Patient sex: F
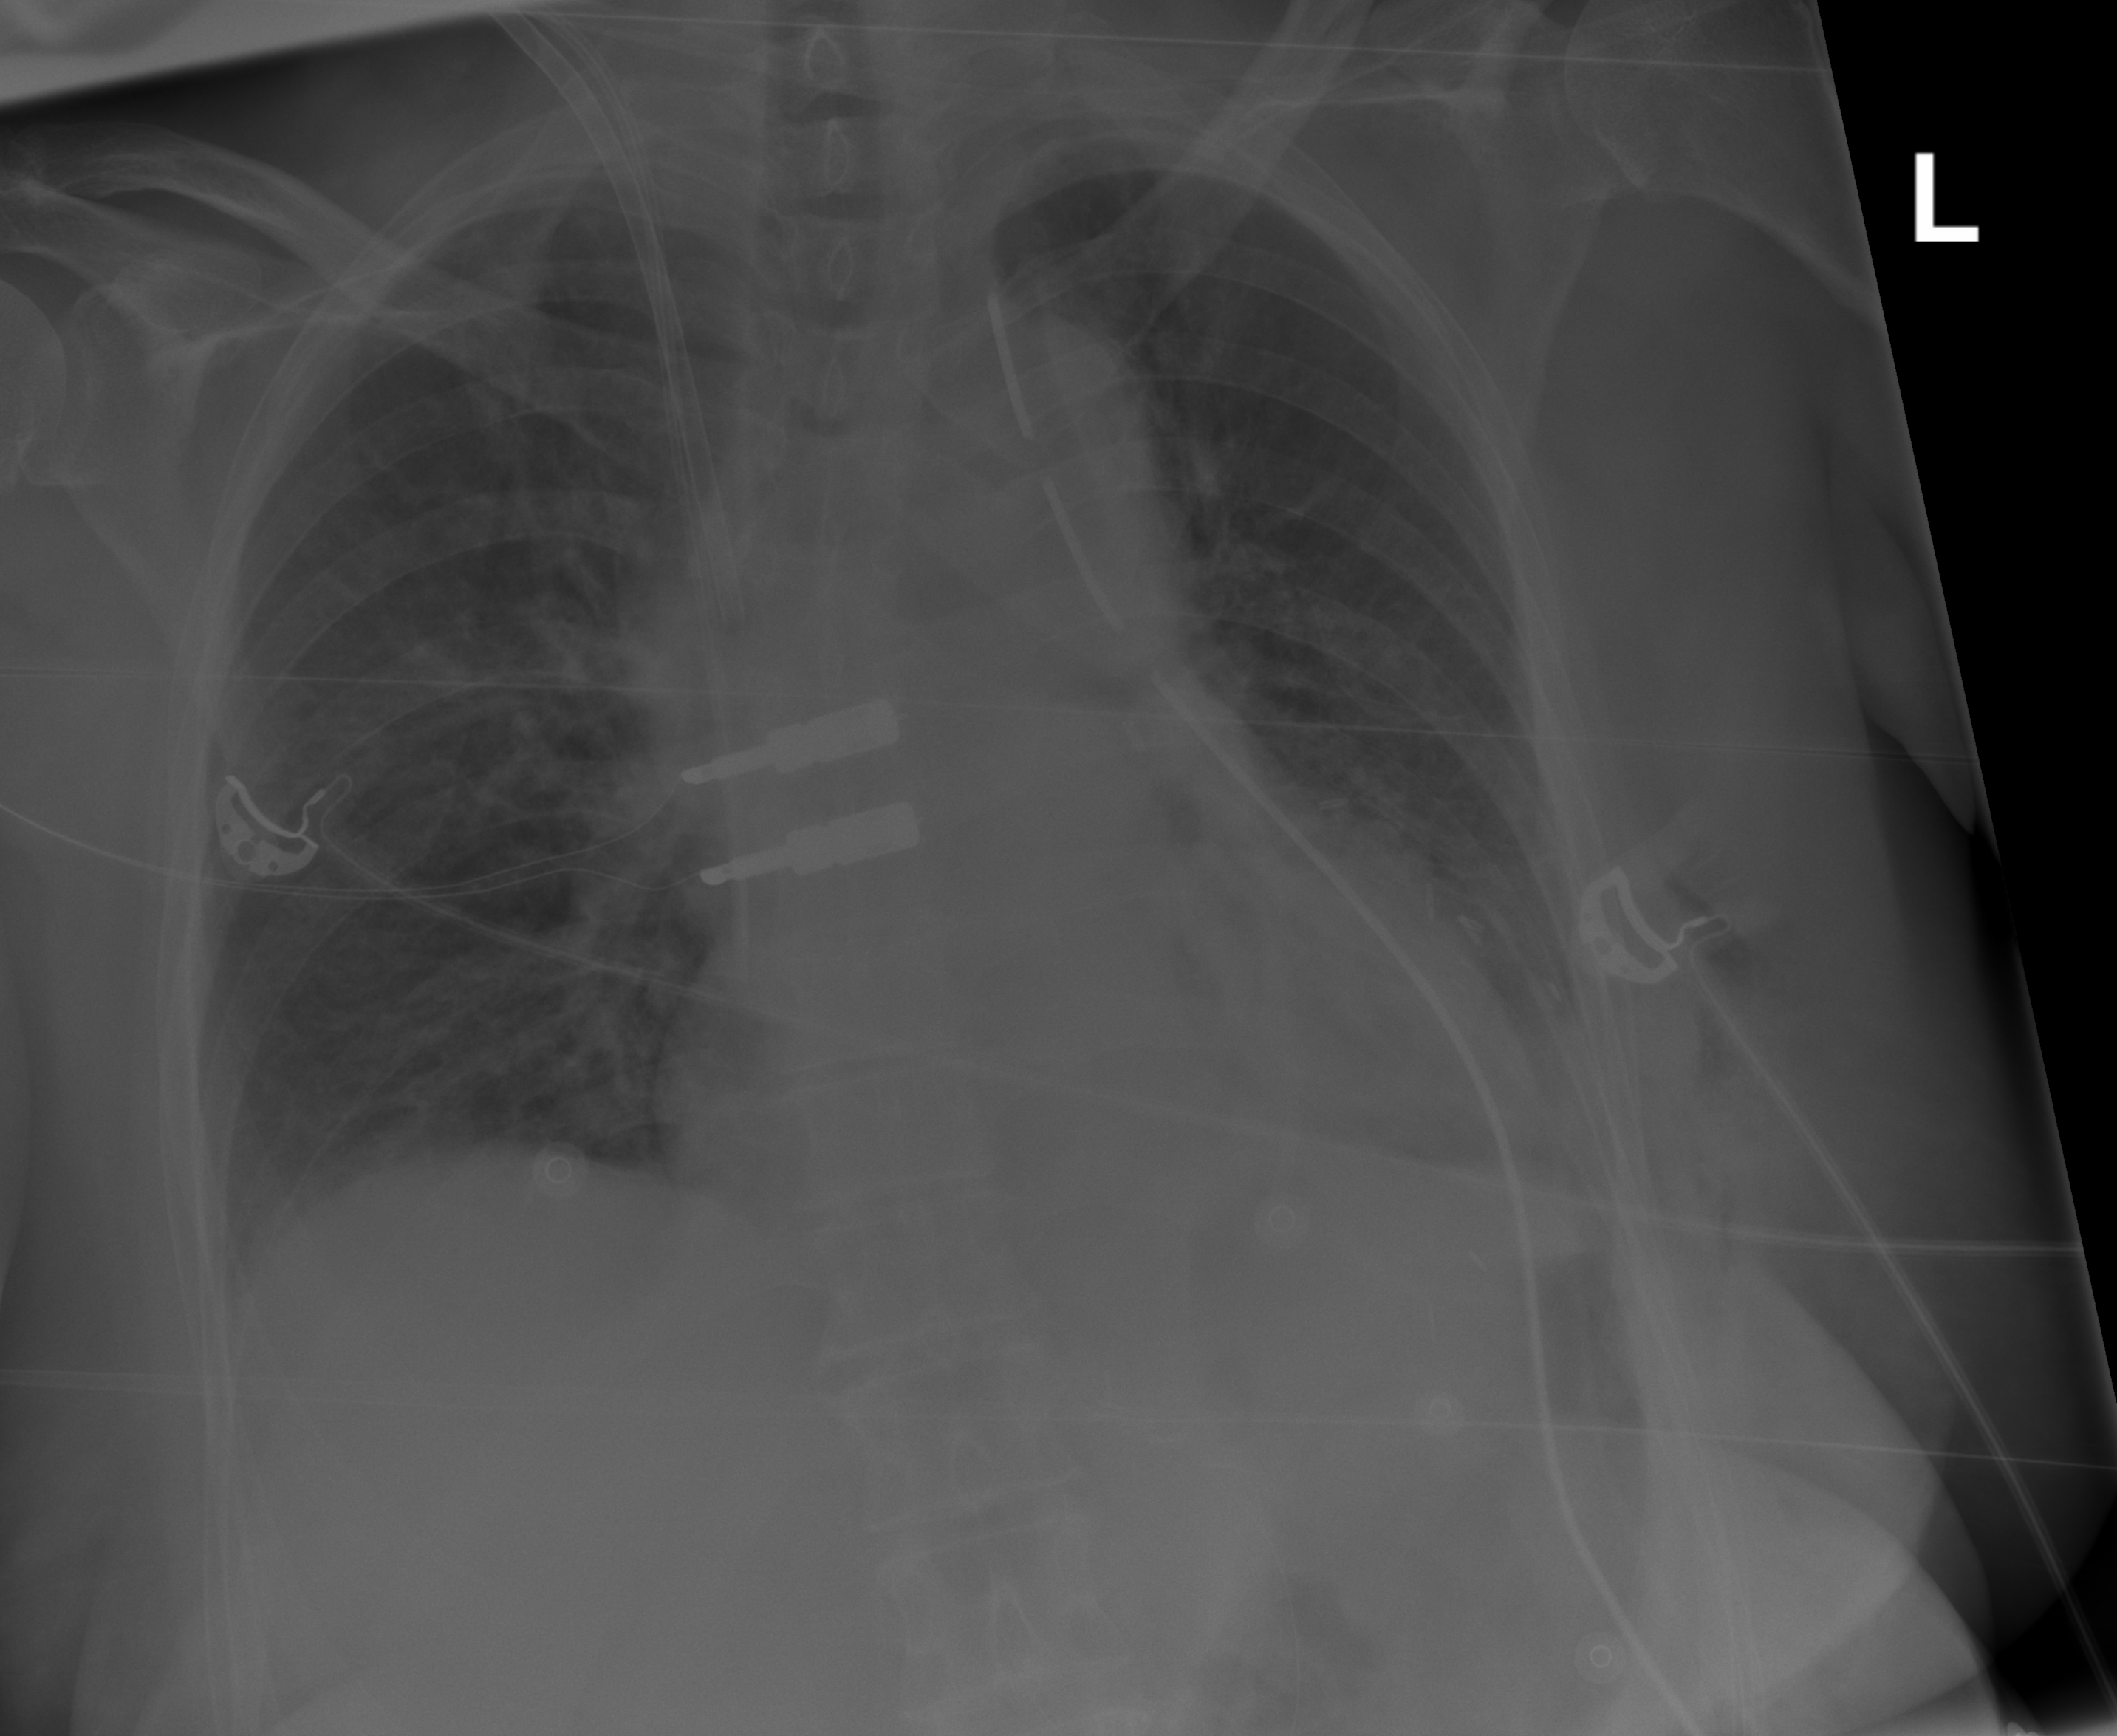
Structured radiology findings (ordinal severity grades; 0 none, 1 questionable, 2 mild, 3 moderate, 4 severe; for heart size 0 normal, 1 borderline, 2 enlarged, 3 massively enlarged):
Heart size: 1
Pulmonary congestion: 0
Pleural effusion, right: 0
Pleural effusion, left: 0
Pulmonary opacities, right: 0
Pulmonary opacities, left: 0
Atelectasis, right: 0
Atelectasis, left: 2